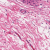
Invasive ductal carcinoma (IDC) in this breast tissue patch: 0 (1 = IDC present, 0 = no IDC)